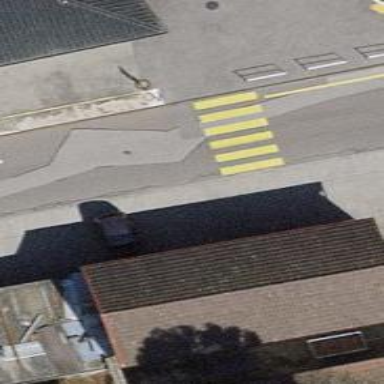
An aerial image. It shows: Marked crossing on the road.